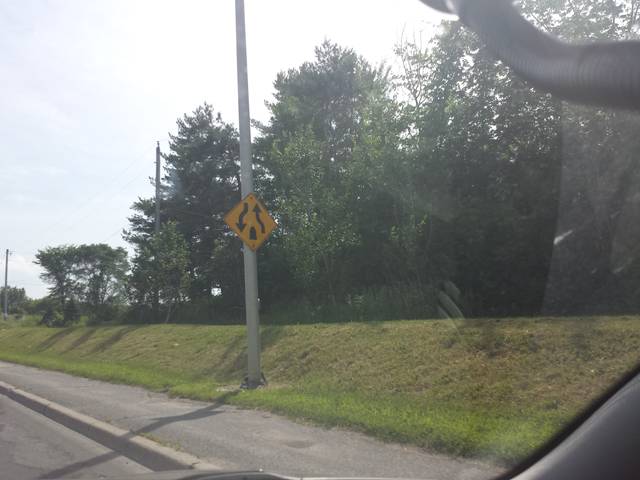
Region: Canada
Coordinates: 45.333, -75.814